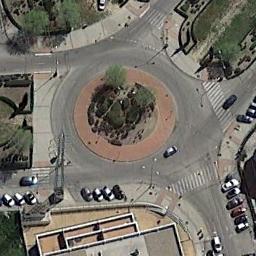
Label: roundabout